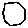
Label: hexagon